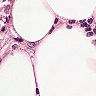
Metastatic tissue present: yes